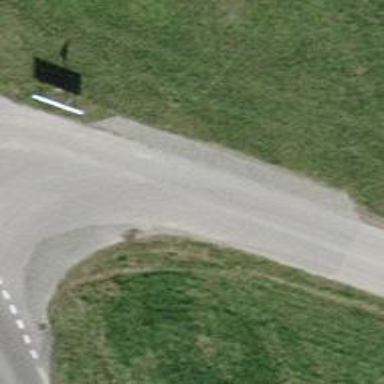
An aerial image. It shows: Passing place on the road.